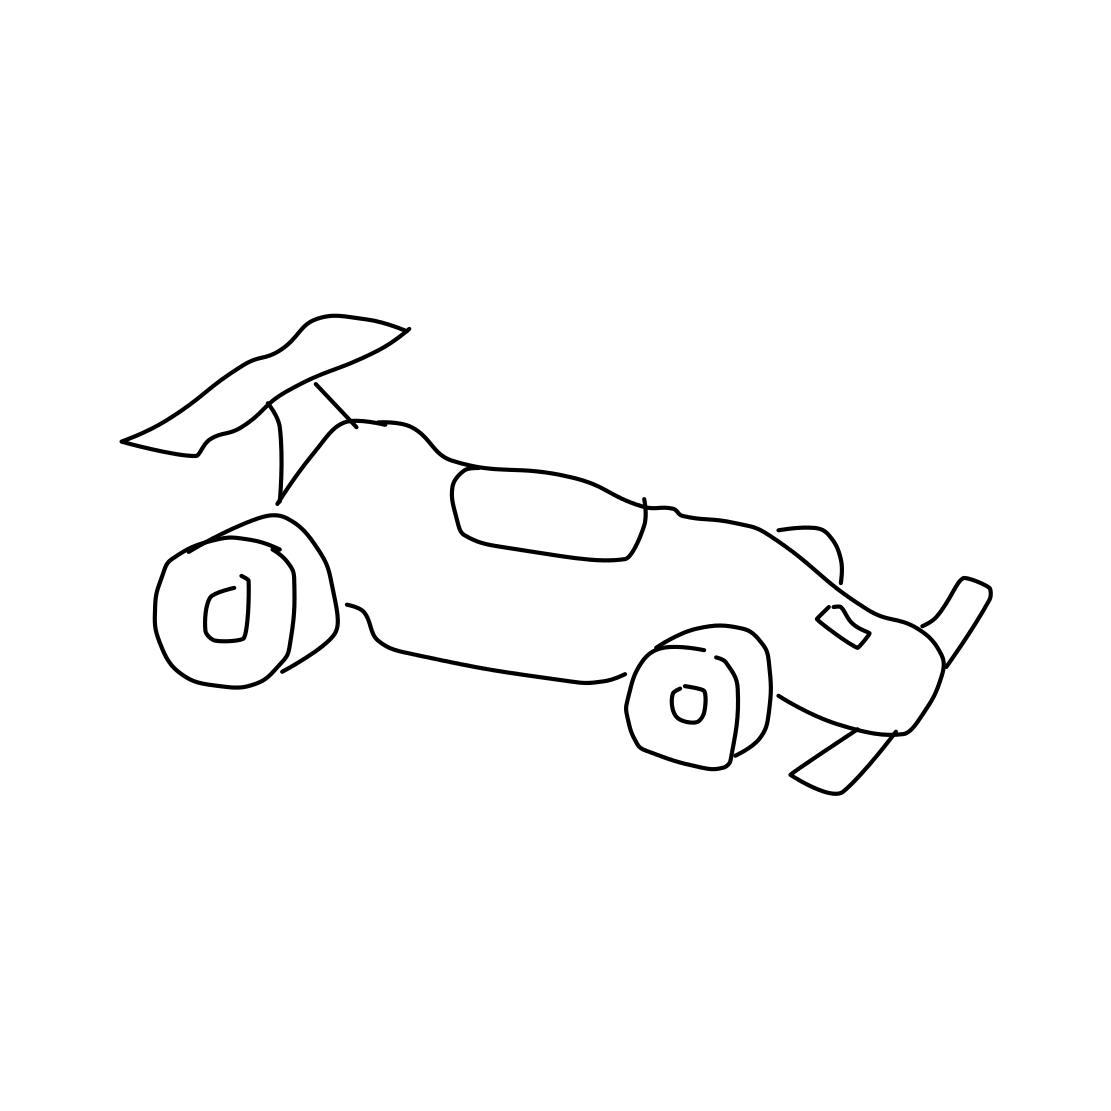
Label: race car